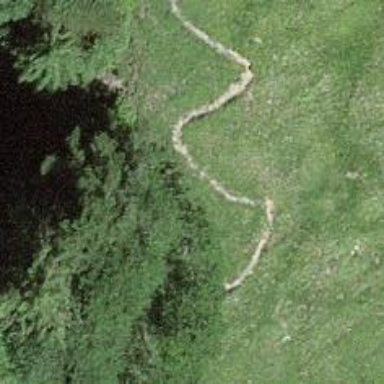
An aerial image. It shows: Path.